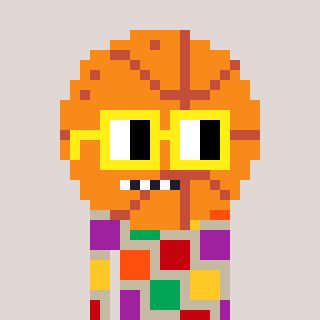
a pixel art character with square yellow glasses, a basketball-shaped head and a bege-colored body on a warm background